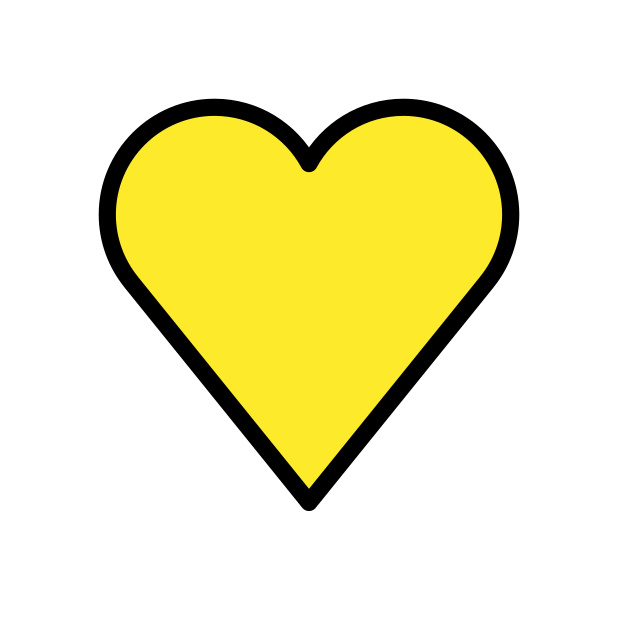
Emoji: 💛
Name: yellow heart
Unicode: 0x1f49b